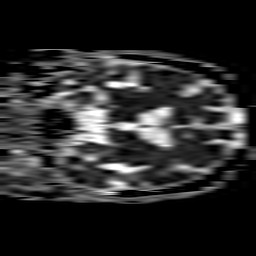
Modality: ADC
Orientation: coronal
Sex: female
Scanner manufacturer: philips
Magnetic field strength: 3 T
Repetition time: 3.078 s
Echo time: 0.076 s